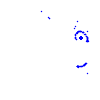
Particle: kaon